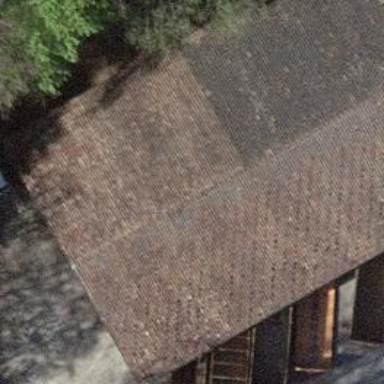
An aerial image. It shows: Rural barn.